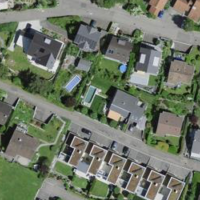
EUNIS habitat code: 55
Species observed at this site:
Corylus avellana
Cercis siliquastrum